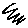
Label: zigzag